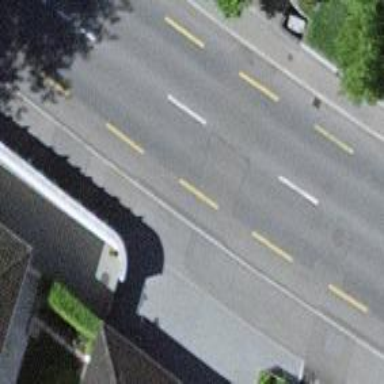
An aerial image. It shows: Secondary asphalt road with cycle lane. Separate sidewalks on both sides.